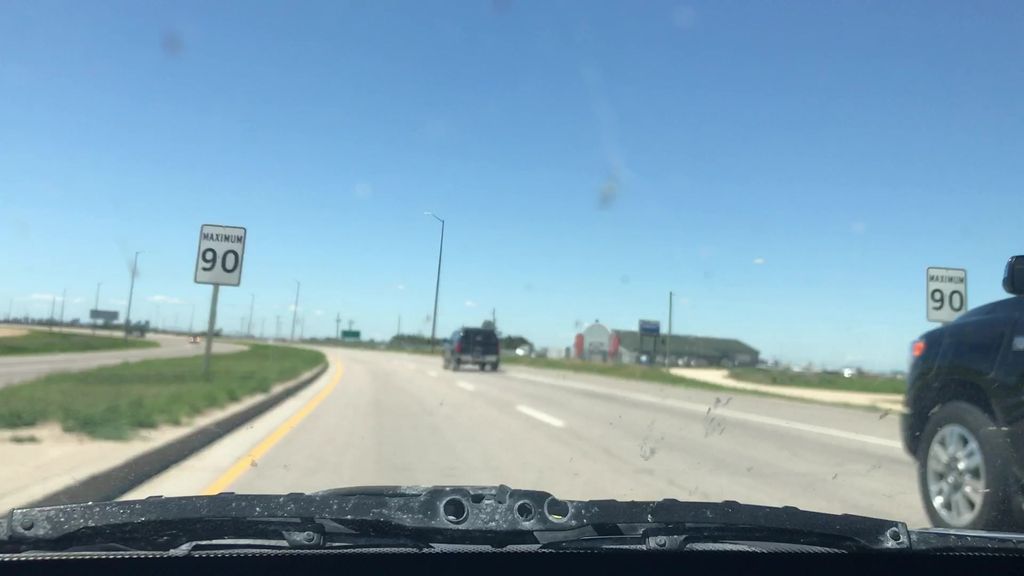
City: winnipeg